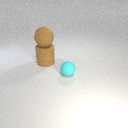
large brown rubber cylinder below large brown rubber sphere